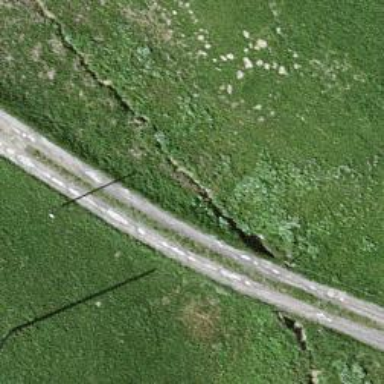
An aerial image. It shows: Culvert tunnel.